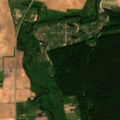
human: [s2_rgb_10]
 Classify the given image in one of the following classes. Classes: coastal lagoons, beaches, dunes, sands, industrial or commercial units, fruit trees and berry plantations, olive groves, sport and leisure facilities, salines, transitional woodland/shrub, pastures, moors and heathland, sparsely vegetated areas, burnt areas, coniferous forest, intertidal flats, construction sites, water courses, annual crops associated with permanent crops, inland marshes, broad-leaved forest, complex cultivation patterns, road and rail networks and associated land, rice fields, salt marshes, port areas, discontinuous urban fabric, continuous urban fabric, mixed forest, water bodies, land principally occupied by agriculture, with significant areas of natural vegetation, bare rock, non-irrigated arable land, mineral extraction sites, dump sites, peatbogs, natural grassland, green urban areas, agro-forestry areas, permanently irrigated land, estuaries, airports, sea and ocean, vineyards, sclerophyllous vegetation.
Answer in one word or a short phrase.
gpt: non-irrigated arable land, complex cultivation patterns, land principally occupied by agriculture, with significant areas of natural vegetation, coniferous forest